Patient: sex M, age 46
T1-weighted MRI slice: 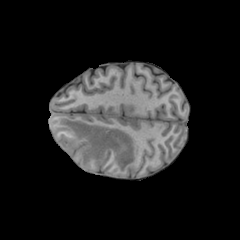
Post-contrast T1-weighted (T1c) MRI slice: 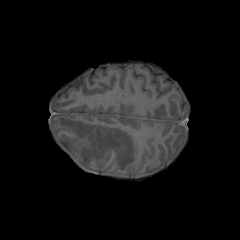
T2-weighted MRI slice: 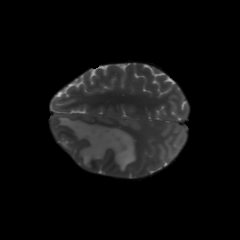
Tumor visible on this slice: yes
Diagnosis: Glioblastoma, IDH-wildtype
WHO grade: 4